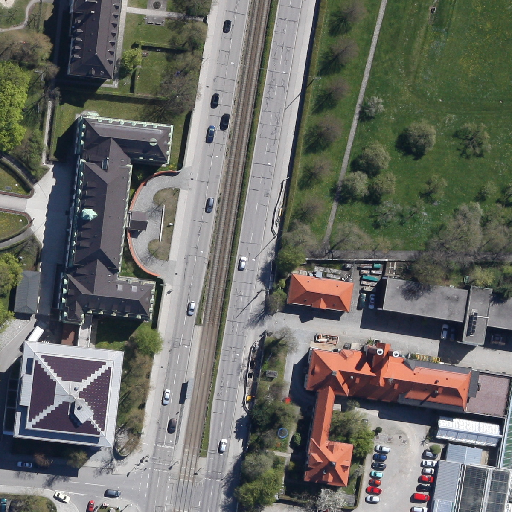
Referring expression: light-duty vehicle driving on the road